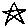
Label: star